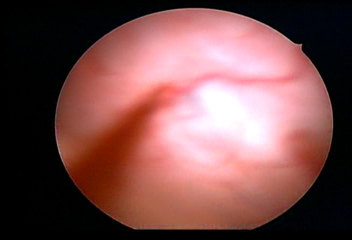
Modality: WLC
Class: Normal mucosa
Bladder cancer association: No